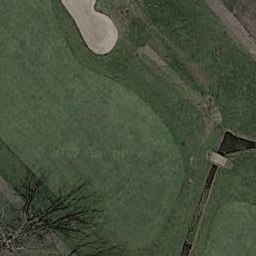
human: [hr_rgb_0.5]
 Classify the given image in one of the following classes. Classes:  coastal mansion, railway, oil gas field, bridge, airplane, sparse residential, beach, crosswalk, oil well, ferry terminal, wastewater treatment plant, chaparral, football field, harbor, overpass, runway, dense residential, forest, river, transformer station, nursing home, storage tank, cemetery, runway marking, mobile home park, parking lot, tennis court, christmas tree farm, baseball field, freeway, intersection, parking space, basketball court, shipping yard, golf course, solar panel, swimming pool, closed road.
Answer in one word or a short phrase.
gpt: golf course